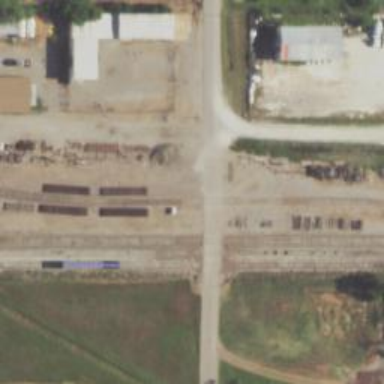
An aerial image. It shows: Railway siding for service.